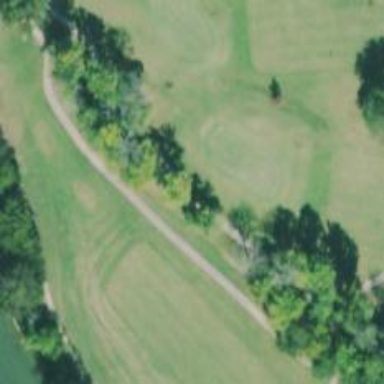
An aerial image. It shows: Footway that serves as golf path.